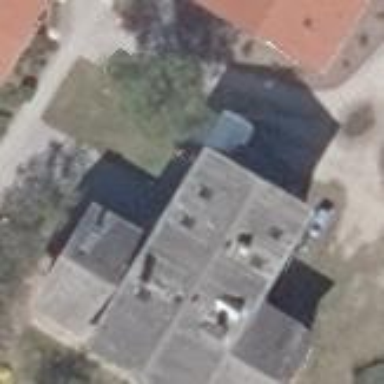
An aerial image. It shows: Building.